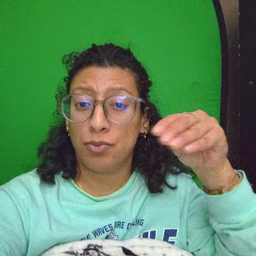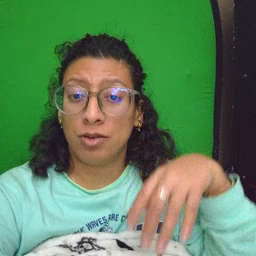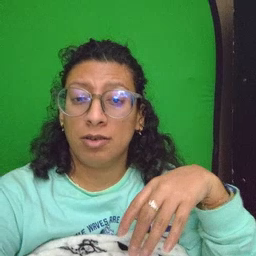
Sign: store